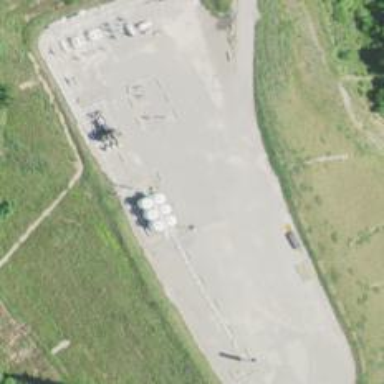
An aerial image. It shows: Storage tank that is man-made.